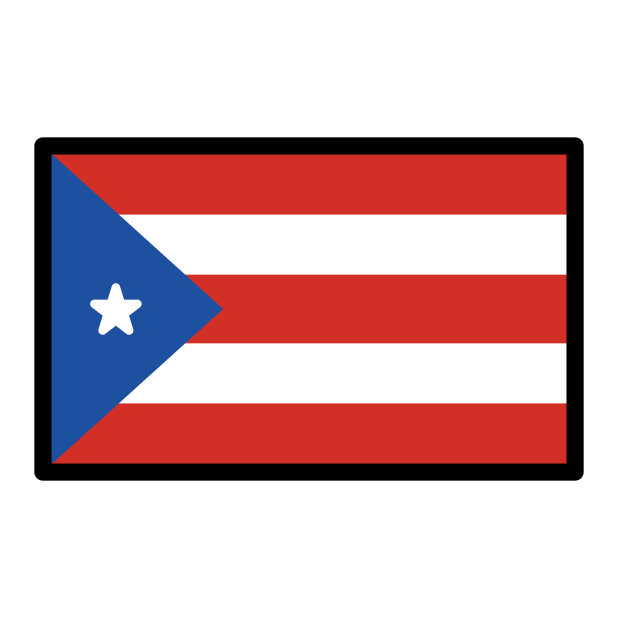
flag: Puerto Rico